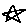
Label: star